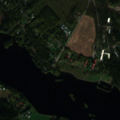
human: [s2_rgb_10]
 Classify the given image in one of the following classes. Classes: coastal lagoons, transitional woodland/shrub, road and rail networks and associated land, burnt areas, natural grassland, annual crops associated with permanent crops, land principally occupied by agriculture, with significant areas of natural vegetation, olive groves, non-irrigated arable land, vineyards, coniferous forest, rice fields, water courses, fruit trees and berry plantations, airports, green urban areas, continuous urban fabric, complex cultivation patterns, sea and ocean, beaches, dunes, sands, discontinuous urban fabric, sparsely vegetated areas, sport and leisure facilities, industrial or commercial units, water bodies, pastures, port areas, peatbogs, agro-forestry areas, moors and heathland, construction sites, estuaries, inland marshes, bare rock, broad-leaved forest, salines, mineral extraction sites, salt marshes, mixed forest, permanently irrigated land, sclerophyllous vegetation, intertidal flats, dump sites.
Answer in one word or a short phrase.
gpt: discontinuous urban fabric, land principally occupied by agriculture, with significant areas of natural vegetation, coniferous forest, mixed forest, transitional woodland/shrub, water courses